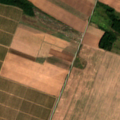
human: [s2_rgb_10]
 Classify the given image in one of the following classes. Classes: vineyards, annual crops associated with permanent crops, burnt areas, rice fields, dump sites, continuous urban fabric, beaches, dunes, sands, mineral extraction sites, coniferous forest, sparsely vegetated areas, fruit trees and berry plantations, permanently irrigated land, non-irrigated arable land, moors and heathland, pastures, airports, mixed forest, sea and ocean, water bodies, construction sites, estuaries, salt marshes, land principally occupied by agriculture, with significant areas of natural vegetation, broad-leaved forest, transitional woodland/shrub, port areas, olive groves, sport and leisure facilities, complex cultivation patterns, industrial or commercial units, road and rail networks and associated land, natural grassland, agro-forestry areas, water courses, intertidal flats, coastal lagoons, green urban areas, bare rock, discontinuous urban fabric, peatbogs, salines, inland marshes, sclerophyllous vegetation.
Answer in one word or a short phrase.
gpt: non-irrigated arable land, vineyards, land principally occupied by agriculture, with significant areas of natural vegetation, broad-leaved forest